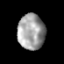
Tissue: prostate
Cell type: T cells
Senescence score: 0.2905
Nuclear area (px): 943
Mean DAPI intensity: 159.177